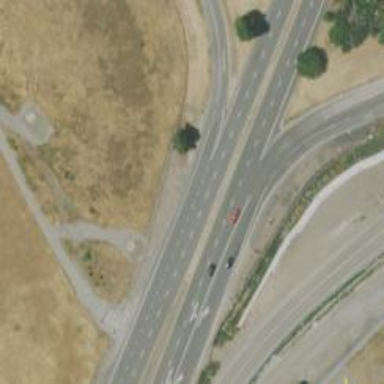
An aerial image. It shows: Trunk link highway.